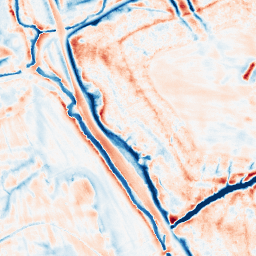
Category: edge_preserving
Decomposition family: bilateral
Decomposition parameters: d: 21
sigma_color: 25
sigma_space: 50
Upsampling method: regularized
Upsampling parameters: scale: 2
lambda_reg: 0.01
Upsampling scale: 2